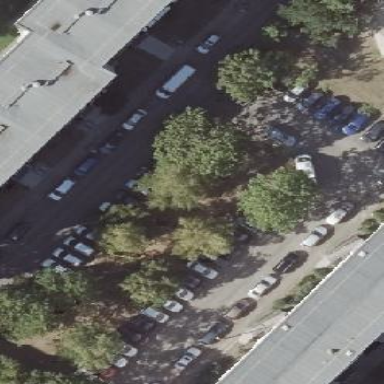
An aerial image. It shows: Street-side parking area with concrete surface.